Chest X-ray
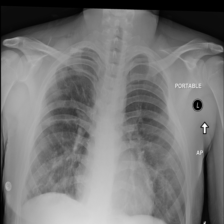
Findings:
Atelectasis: negative
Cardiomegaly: negative
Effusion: negative
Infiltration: negative
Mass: negative
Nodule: negative
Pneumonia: negative
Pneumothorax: negative
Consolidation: negative
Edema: negative
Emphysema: negative
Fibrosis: negative
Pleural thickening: negative
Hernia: negative